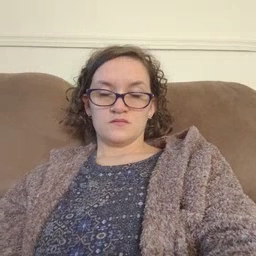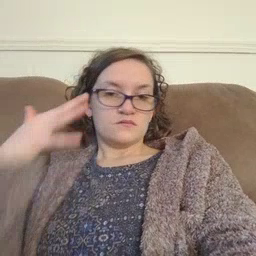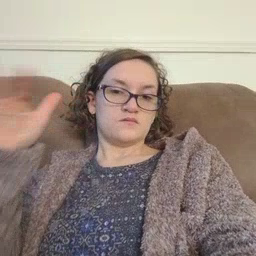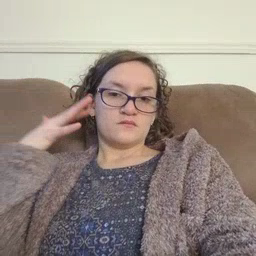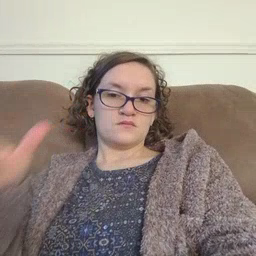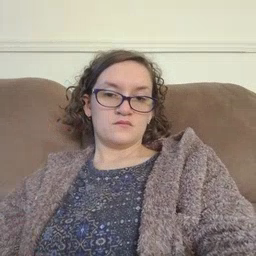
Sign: noisy